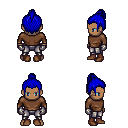
a pixel art fantasy rpg character, male body template, human, dark skin, brown long-sleeve shirt, metal pants, blue short topknot hairstyle, metal gloves, brown shoes, four views (front, back, left, right), 2x2 character sprite sheet, small pixel art, hard edges, no anti-aliasing